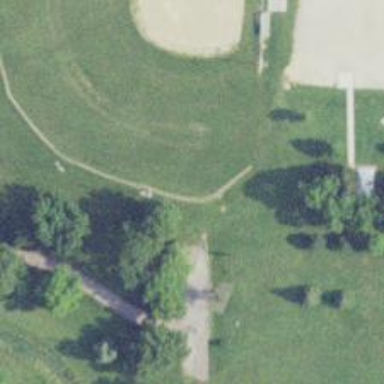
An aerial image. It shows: Disc golf fairway with hole for the sport of disc golf.